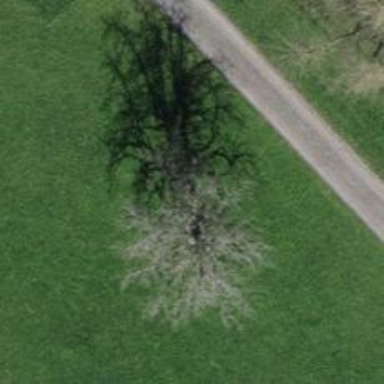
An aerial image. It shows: Single tag "natural: tree."